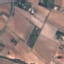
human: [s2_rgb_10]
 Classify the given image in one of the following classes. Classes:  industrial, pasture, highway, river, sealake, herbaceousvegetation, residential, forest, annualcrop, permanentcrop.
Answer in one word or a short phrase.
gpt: PermanentCrop